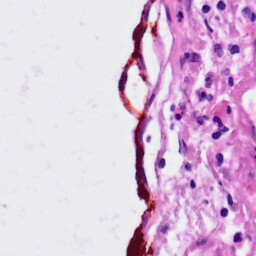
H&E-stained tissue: Lung